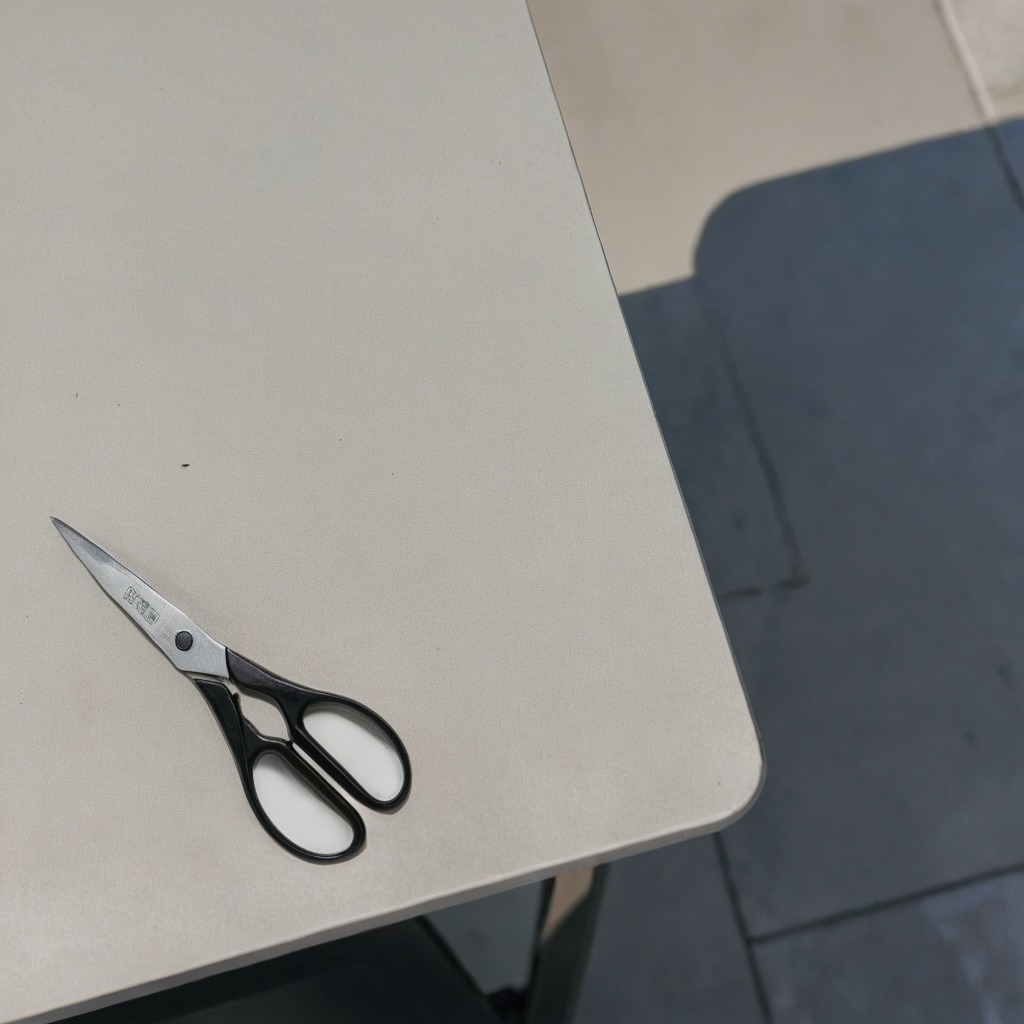
A scissor is lying on the table.